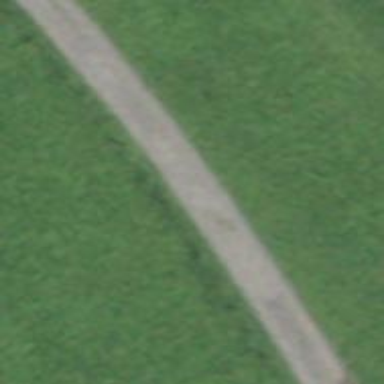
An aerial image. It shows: Service road with fine gravel surface.